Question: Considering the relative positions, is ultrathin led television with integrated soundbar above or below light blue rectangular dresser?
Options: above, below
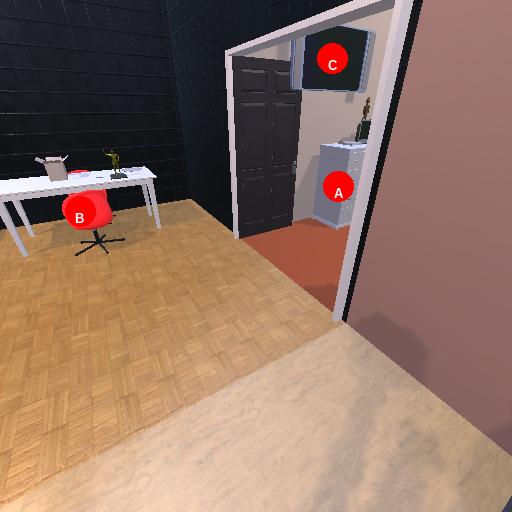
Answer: above